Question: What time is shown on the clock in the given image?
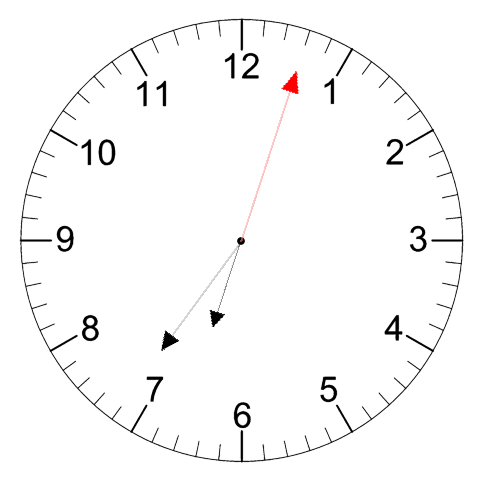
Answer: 06:36:03